Field crop: maize
Growth stage: 1
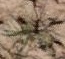
Species: salsola